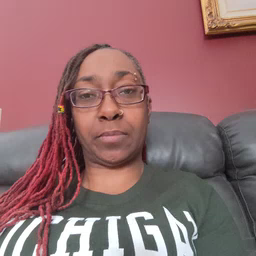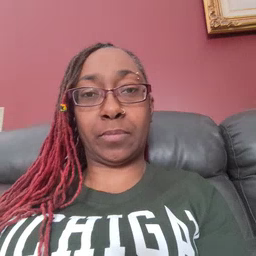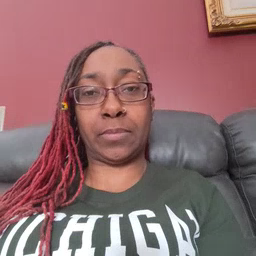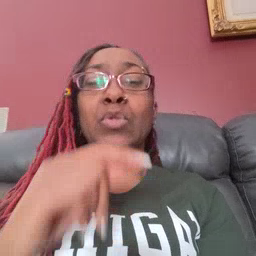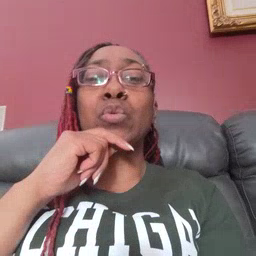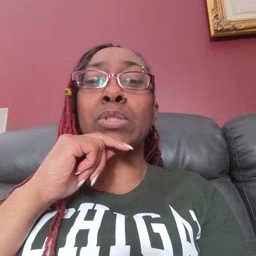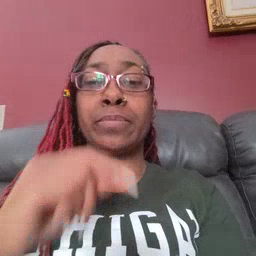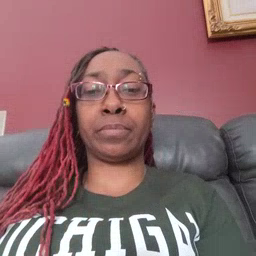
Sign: chin